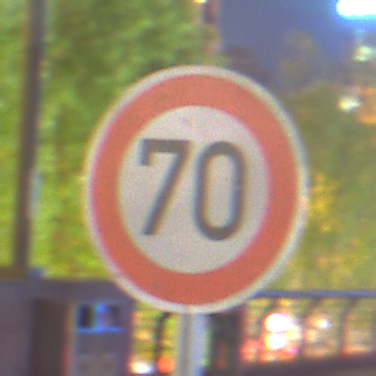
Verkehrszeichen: Geschwindigkeit70
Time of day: Night
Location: Outdoor (Urban)
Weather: PartlyCloudy
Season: NotSpecified
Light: Natural